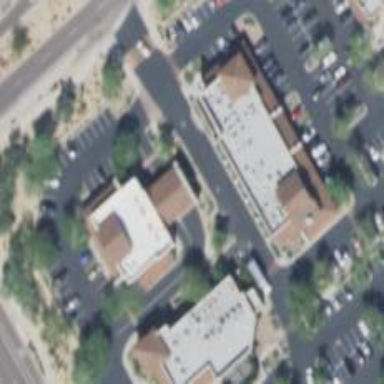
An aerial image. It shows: Retail building.